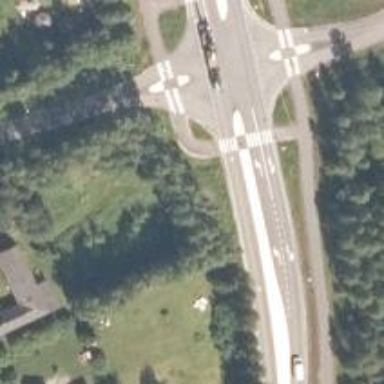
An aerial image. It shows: Pedestrian crossing with zebra markings on footway.